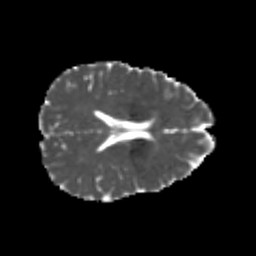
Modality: MD
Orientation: axial
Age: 22
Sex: female
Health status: healthy
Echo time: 0.074 s